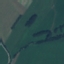
Land use / land cover: Pasture